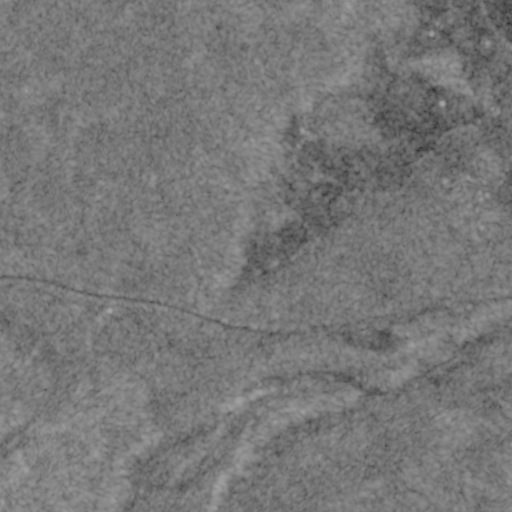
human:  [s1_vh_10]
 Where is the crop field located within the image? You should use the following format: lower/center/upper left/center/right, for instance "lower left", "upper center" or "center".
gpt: The crop field is located in the upper right of the image.
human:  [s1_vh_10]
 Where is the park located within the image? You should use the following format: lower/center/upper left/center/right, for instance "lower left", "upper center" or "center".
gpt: The park is located in the upper right of the image.
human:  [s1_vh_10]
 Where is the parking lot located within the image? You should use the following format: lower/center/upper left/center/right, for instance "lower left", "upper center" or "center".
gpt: The parking lot is located in the upper center of the image.
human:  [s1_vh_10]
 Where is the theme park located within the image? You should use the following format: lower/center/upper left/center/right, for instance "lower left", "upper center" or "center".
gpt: The theme park is located in the upper center of the image.
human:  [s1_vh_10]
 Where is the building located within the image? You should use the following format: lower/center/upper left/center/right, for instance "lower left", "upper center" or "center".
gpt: There is no building in the image.

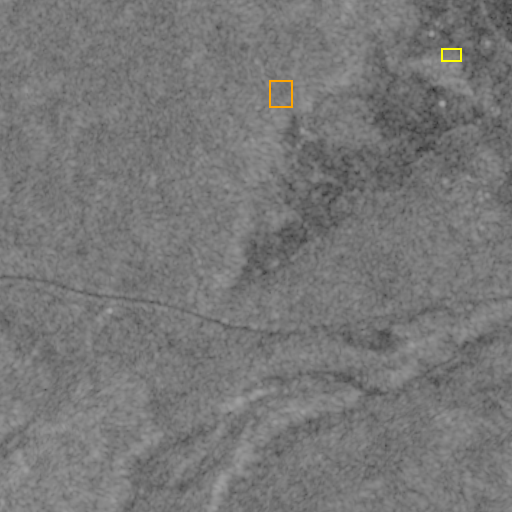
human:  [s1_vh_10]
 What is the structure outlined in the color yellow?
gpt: The structure outlined in yellow is a crop field.
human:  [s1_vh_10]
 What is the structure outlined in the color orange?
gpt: The structure outlined in orange is a theme park.
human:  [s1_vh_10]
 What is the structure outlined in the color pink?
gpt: There is no pink outline.